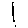
Label: line